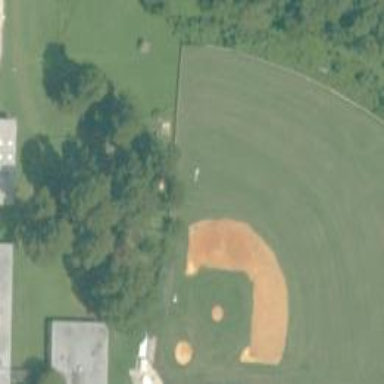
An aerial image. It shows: Baseball pitch for leisure land.